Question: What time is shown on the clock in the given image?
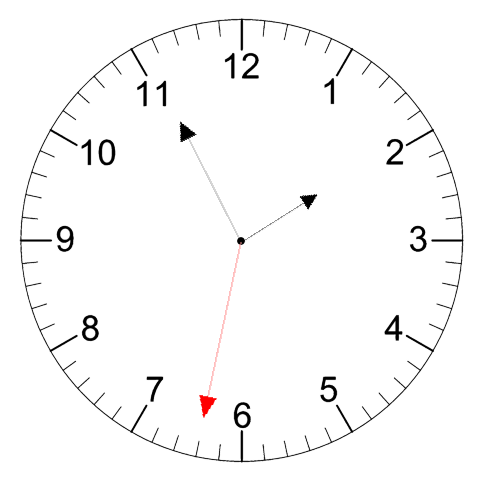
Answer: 01:55:32